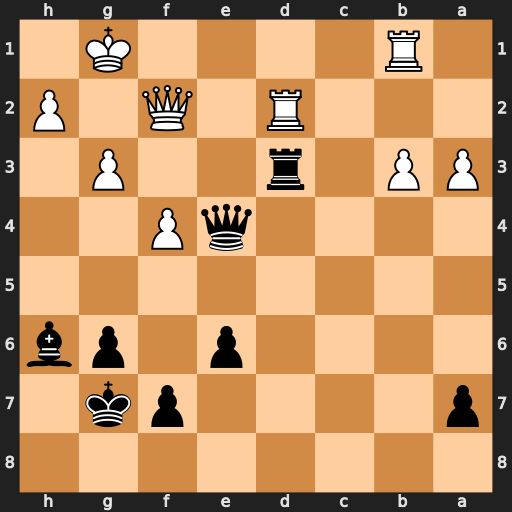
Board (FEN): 8/p4pk1/4p1pb/8/4qP2/PP1r2P1/3R1Q1P/1R4K1
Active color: b
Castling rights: -
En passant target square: -
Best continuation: Rxd2 Qxd2 Qxb1+